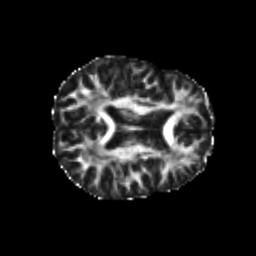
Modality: FA
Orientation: axial
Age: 21
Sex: female
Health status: healthy
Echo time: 0.074 s